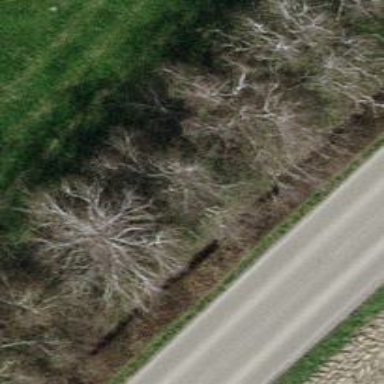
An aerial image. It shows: Row of trees in natural setting.